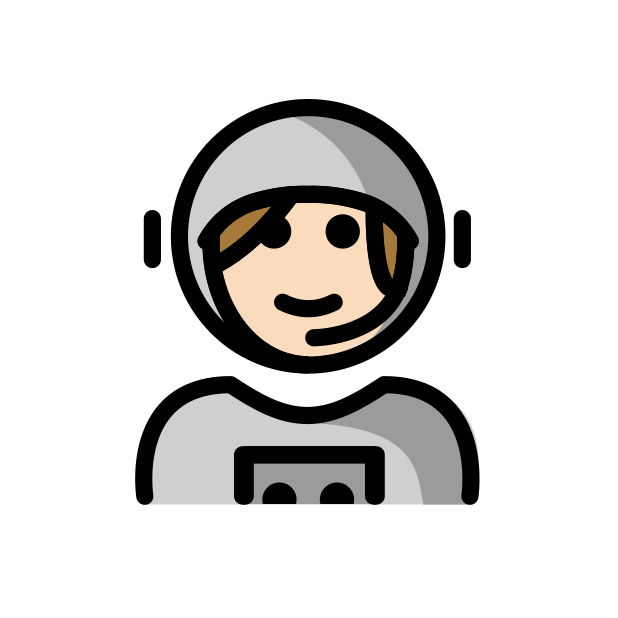
woman astronaut: light skin tone